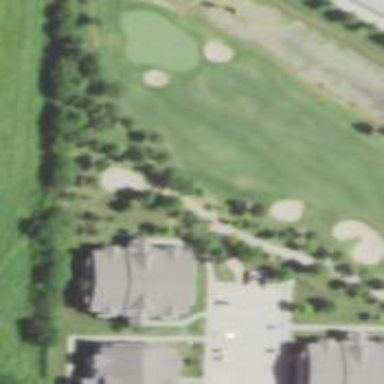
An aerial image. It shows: Path designated for golf carts.